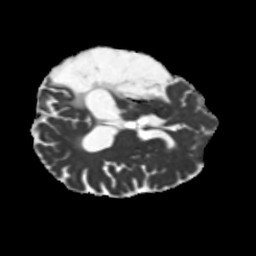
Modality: MD
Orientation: axial
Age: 51
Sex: male
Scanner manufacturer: siemens
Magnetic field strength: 3 T
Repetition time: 5.25 s
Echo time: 0.08 s